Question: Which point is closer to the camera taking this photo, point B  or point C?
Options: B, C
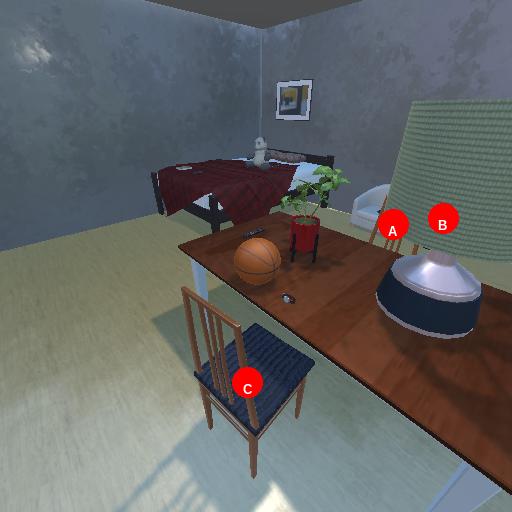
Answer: B